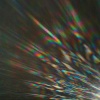
Label: sunburn